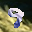
Label: 9